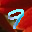
Label: 9